Interaction volume radius: 10 \u00c5
Interaction volume height: 25 \u00c5
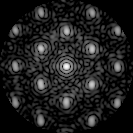
Disorder parameter: 0.2914